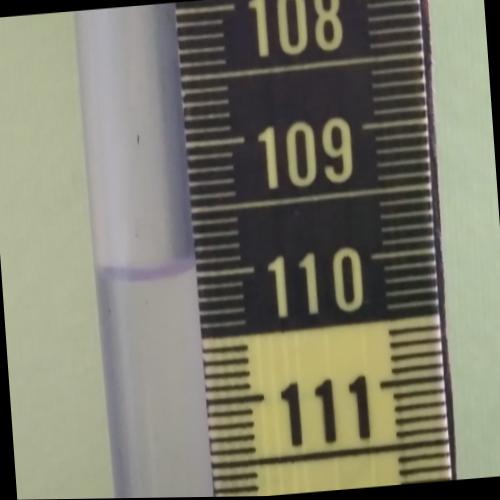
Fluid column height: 110.0 cm